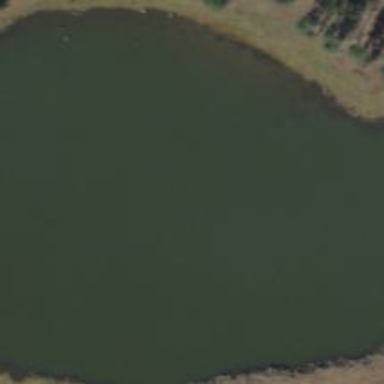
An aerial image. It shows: Reservoir of water.